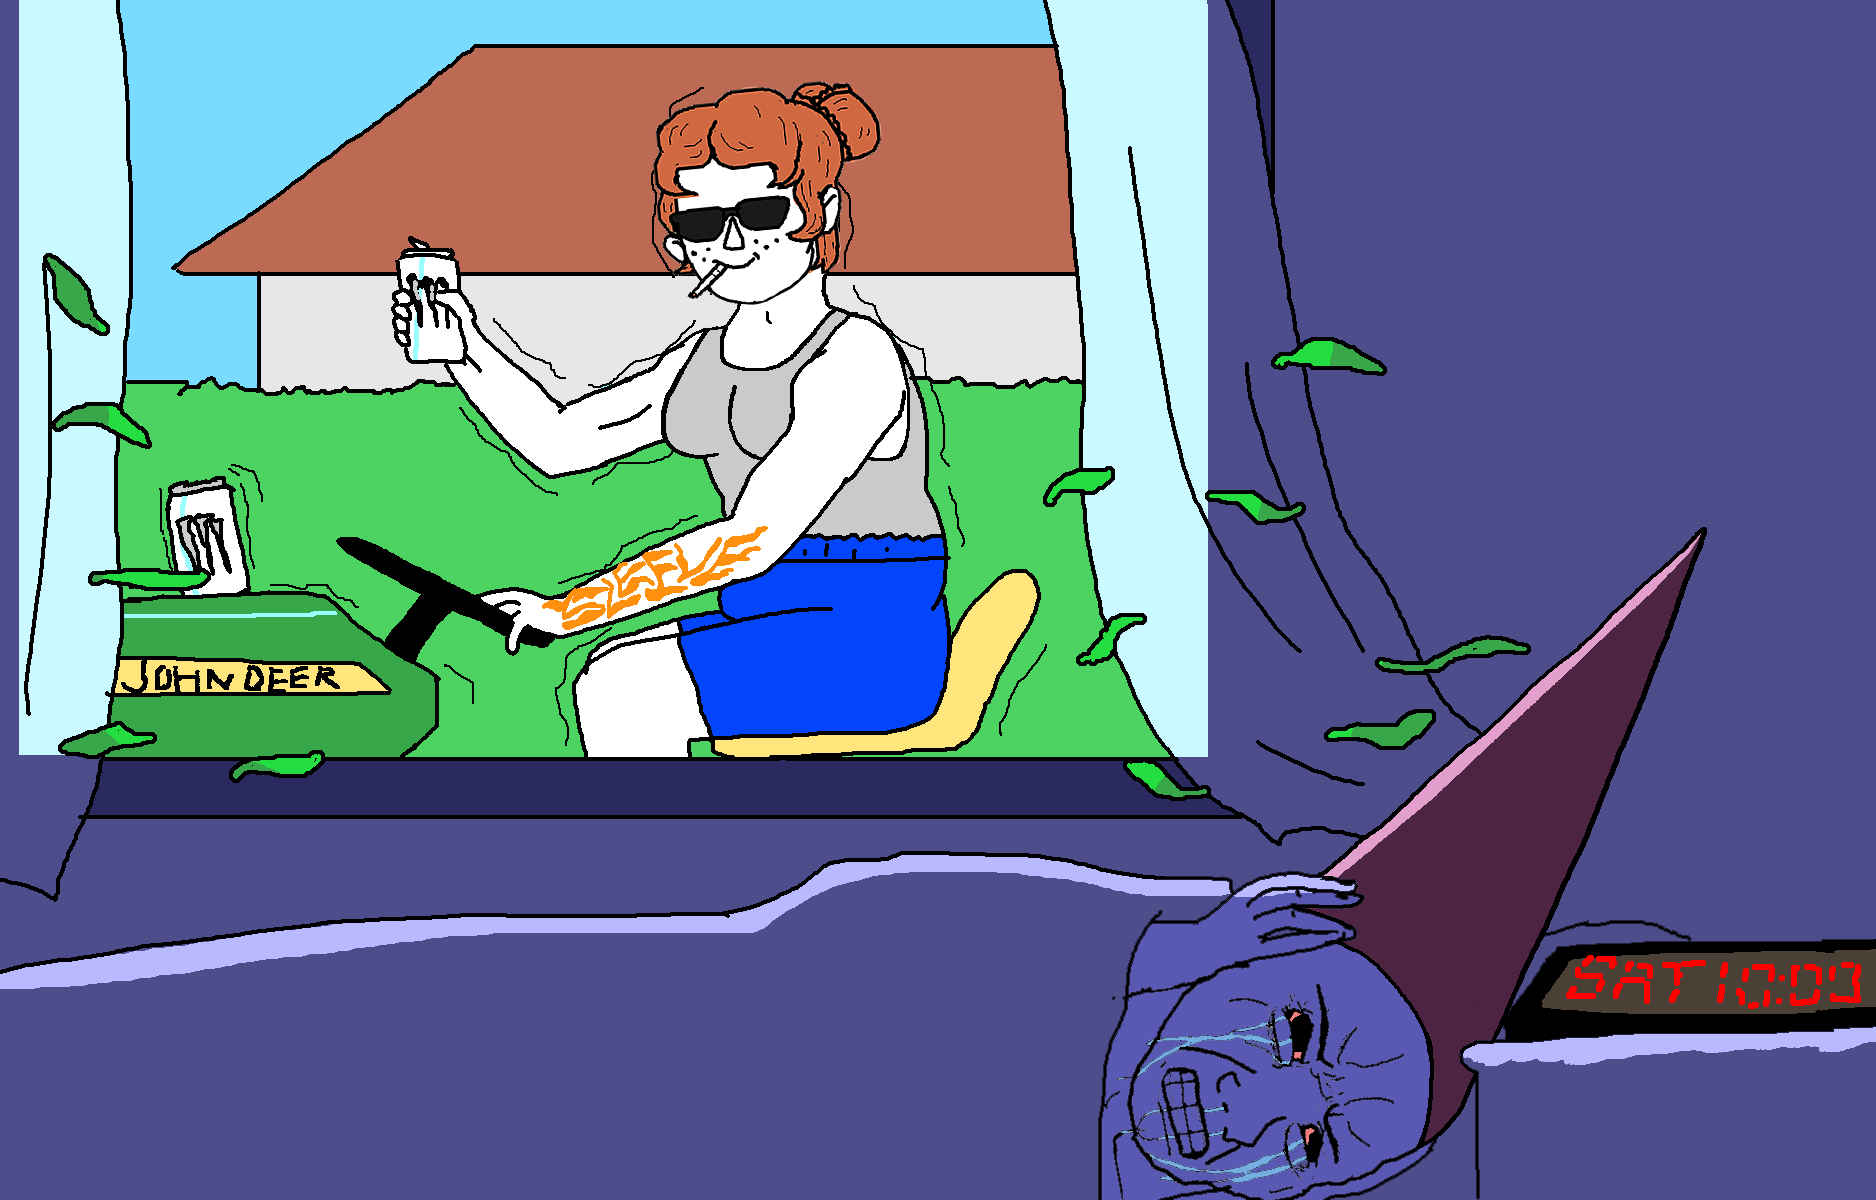
Label: 5_Wojak_with_Background